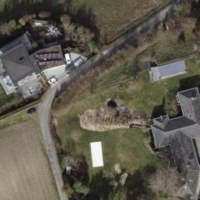
EUNIS habitat code: 55
Species observed at this site:
Onopordum acanthium